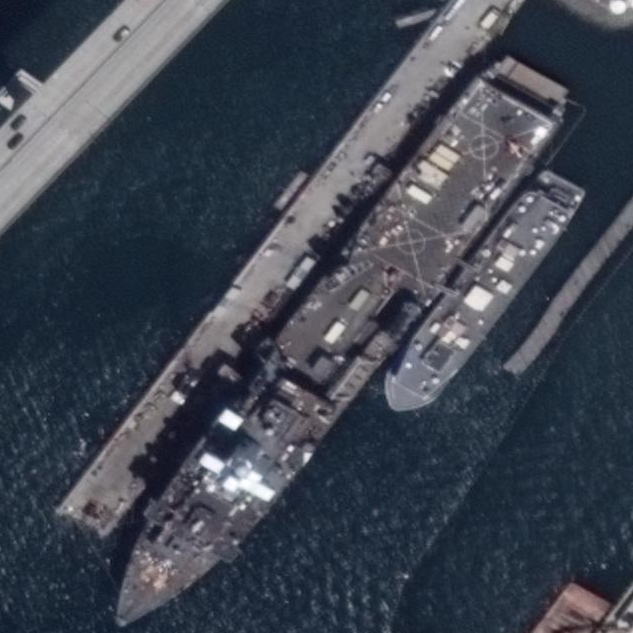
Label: combat